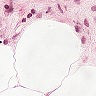
Metastatic tissue present: no